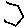
Label: hexagon